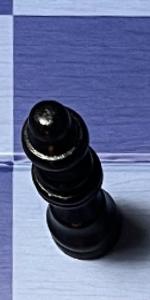
Label: Queen_Black